Current action and preconditions to check: path_clear

Your task: For each precondition in the list above, predict whether it will hold at this action.

Consider the current scene as observed from the mobile robot's camera, and analyze the predicted future states of all dynamic agents (e.g., people, animals, vehicles, or any moving entities) within the NEXT SECOND.

IMPORTANT: Only answer "very likely" if you are absolutely certain—based on strong, clear evidence—that a dynamic agent will violate the precondition in the predicted future state. Do NOT answer "very likely" for unlikely, ambiguous, or low-probability risks.

Ask yourself for each precondition: Is there a high probability, with clear and convincing evidence, that the predicted future states of any dynamic agent will interfere with the predicted future state of the currently executing action within the NEXT SECOND, causing that precondition to fail?

Assess the risk level based on these predictions. Use "likely" or "very likely" if motions create a clear risk of interference.

Use "neutral" or "improbable" if agents are nearby but their predicted paths are clearly diverging or non-conflicting.

Failure Risk Categories: "very improbable", "improbable", "neutral", "likely", "very likely"

Answer Format: Output ONLY the probability_of_failure value from these categories: "very improbable", "improbable", "neutral", "likely", "very likely"

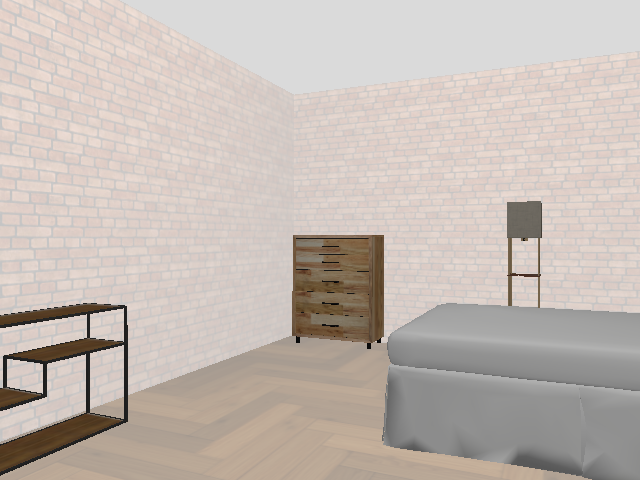

Answer: very improbable